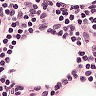
Metastatic tissue present: no